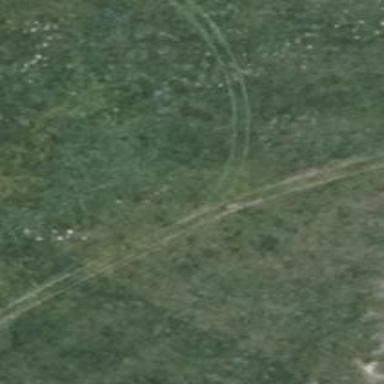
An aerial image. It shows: Sandy track.